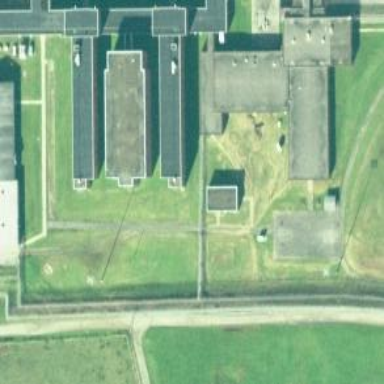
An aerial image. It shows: Prison building.